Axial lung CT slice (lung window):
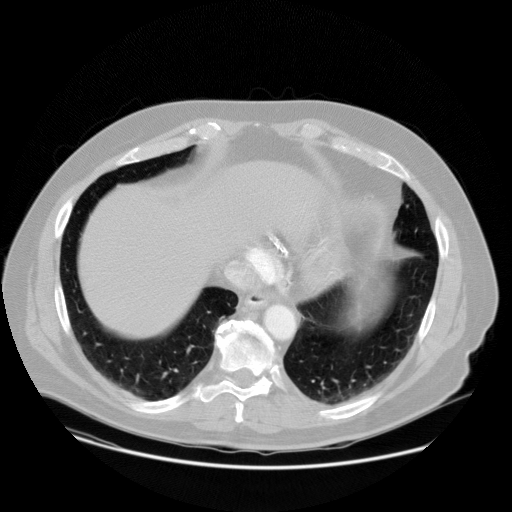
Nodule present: no